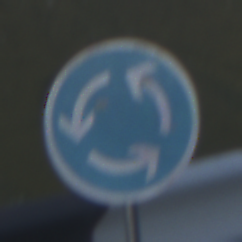
Verkehrszeichen: Kreisverkehr
Umgebung: Outdoor, RoadRail
Tageszeit: SunriseSunset
Wetter: Clear
Licht: Natural
Jahreszeit: NotSpecified
Kontrast: LowContrast